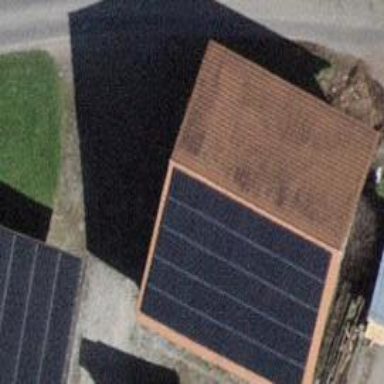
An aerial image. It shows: Solar photovoltaic panel generator.